Question: This is a diagram of a Rubik's Cube. Given an initial state (above), you can perform the standard 18 operations to find the minimum number of moves required to get the Rubik's Cube to the given state (below). We disregard isomorphism; we only ensure that the transformation is valid within the current view.
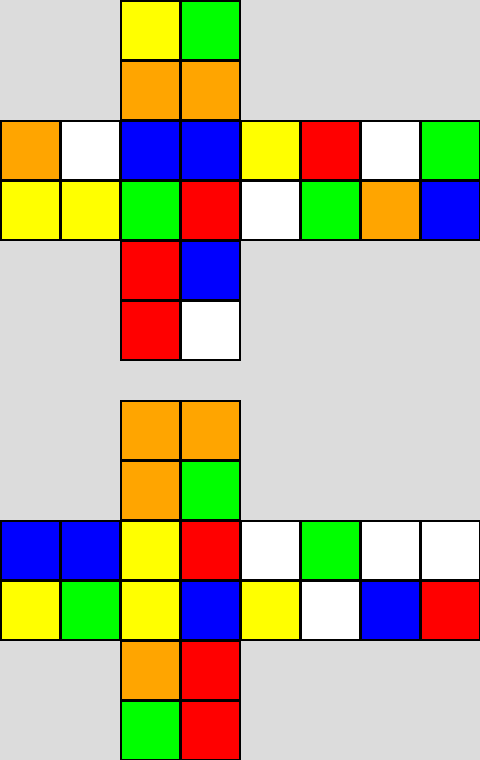
Answer: 4